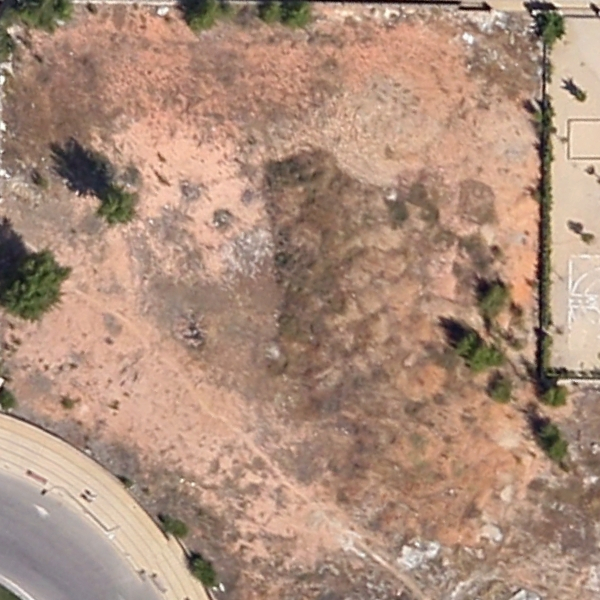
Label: BareLand